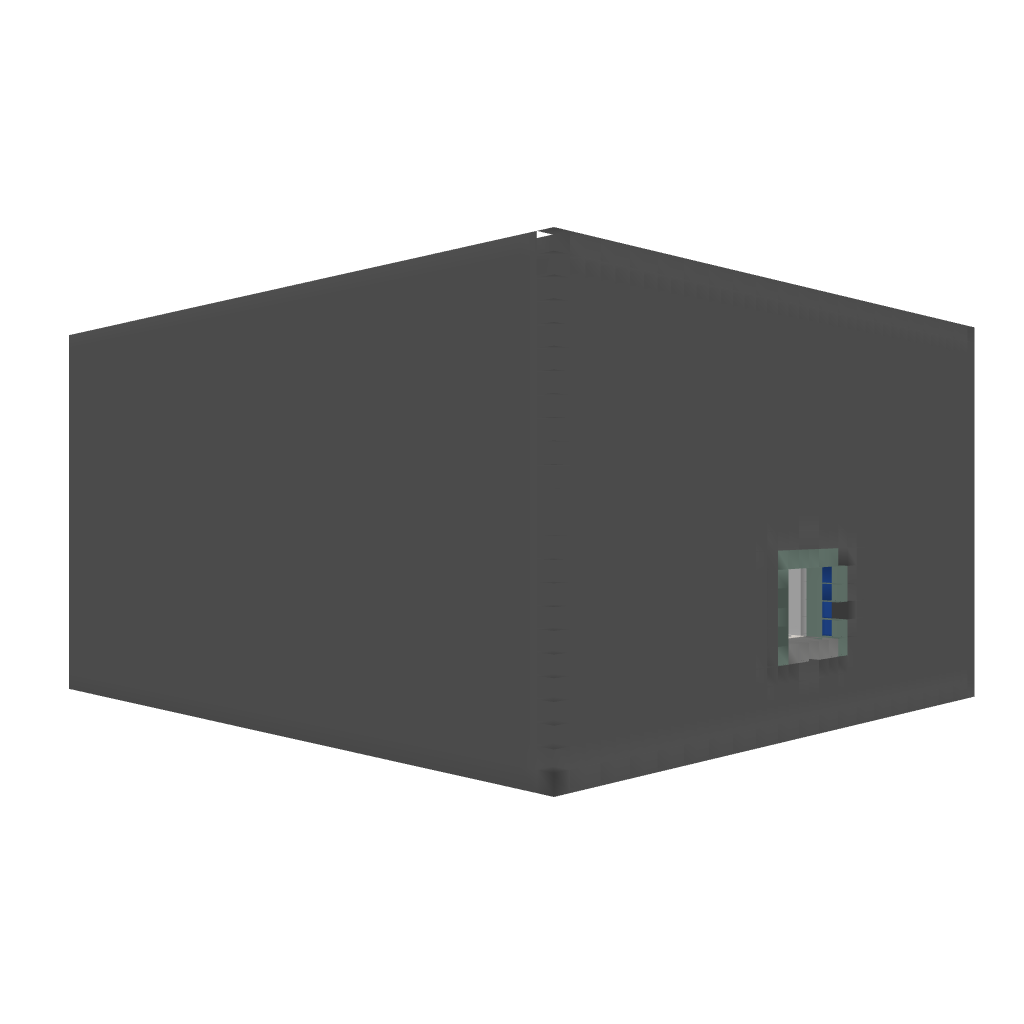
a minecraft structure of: Great Fairy Fountain